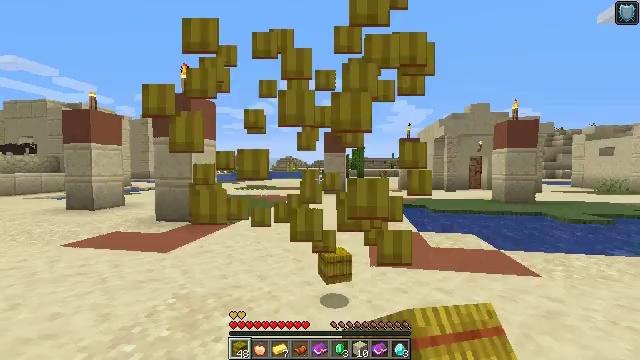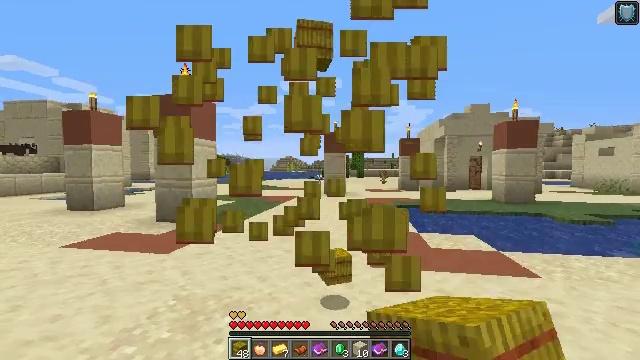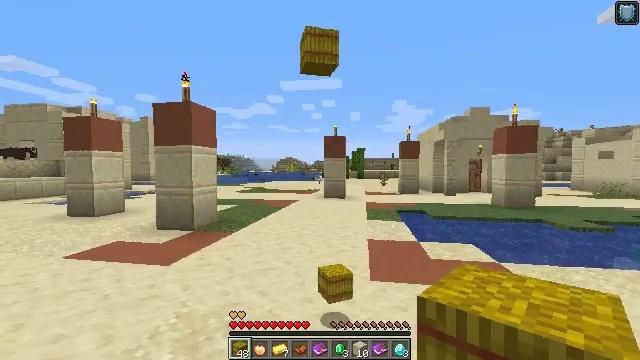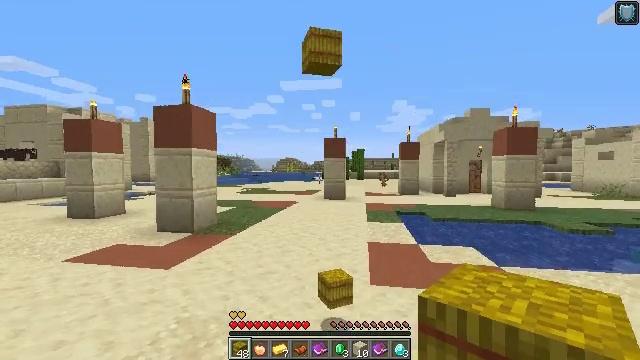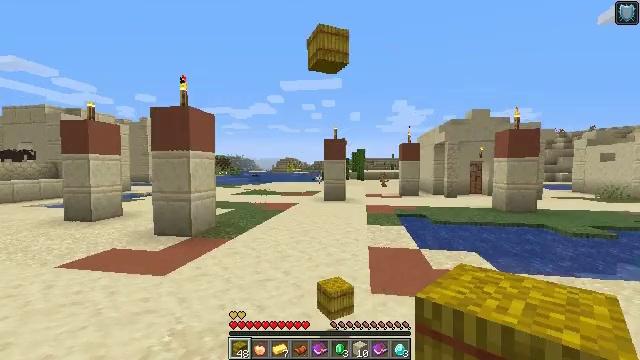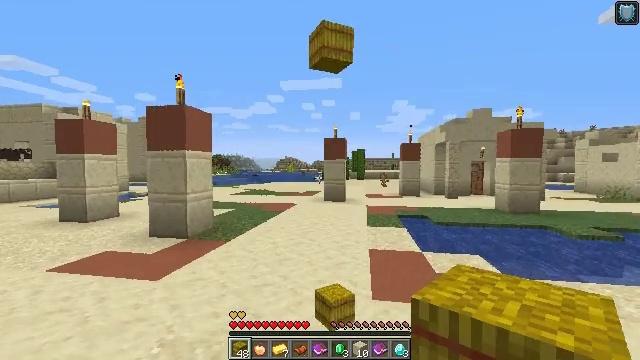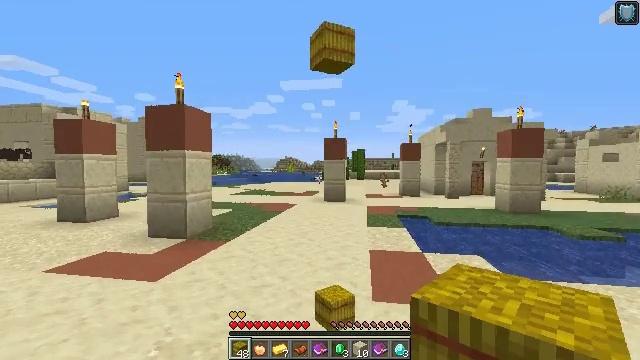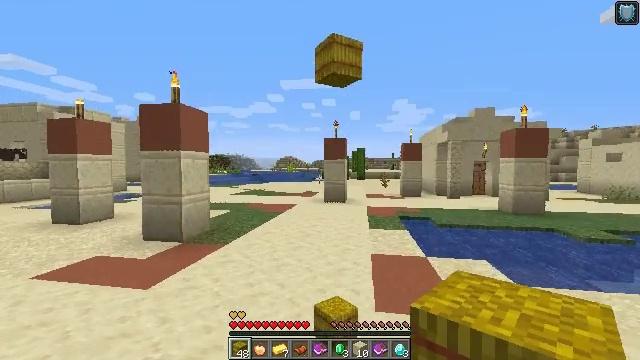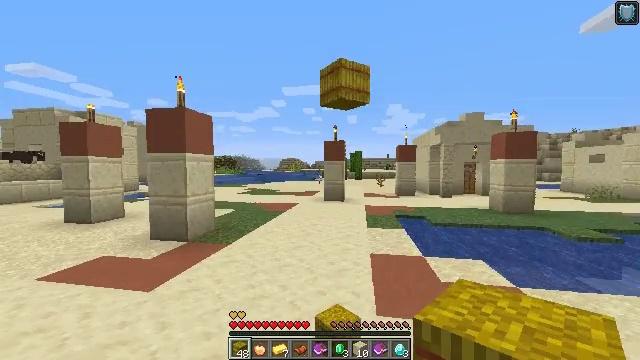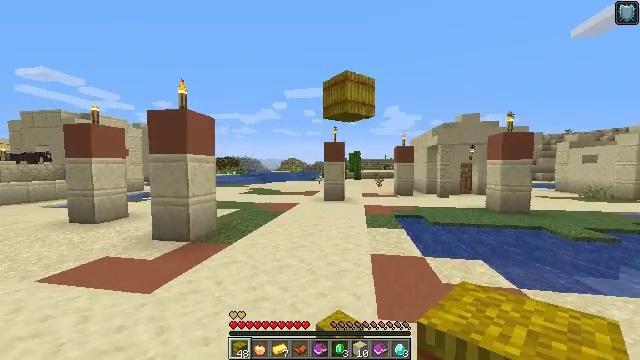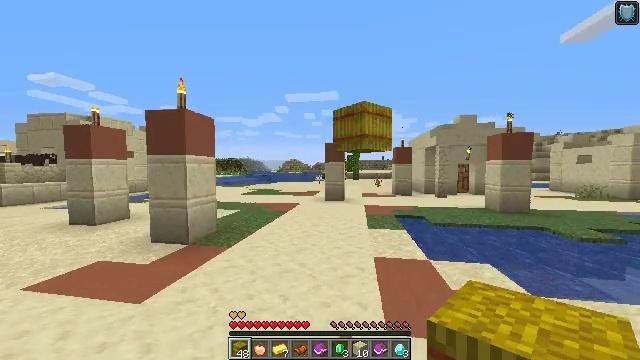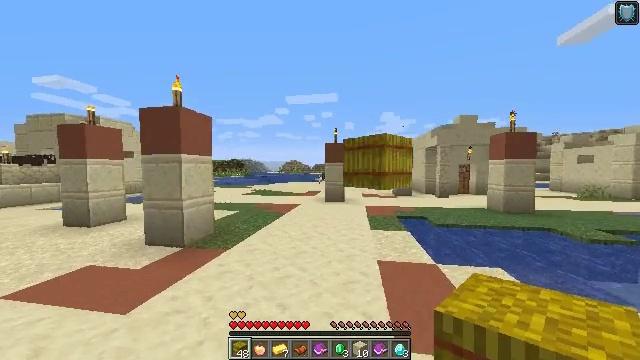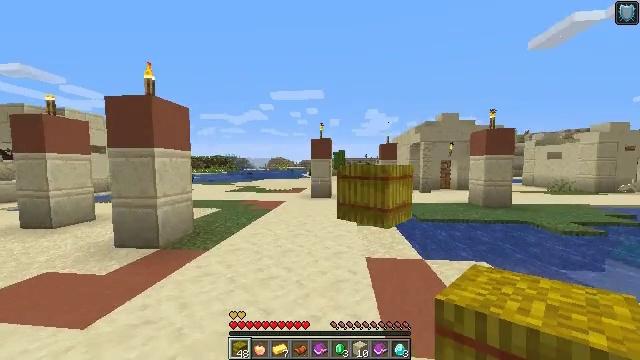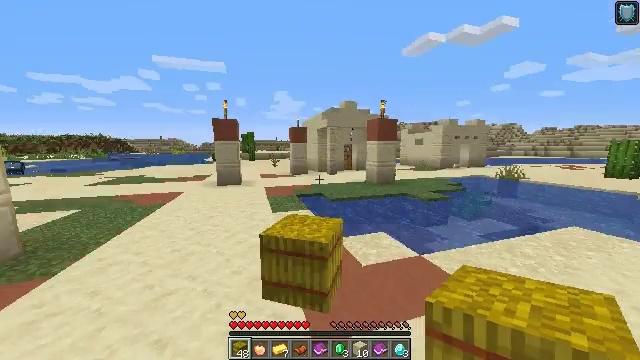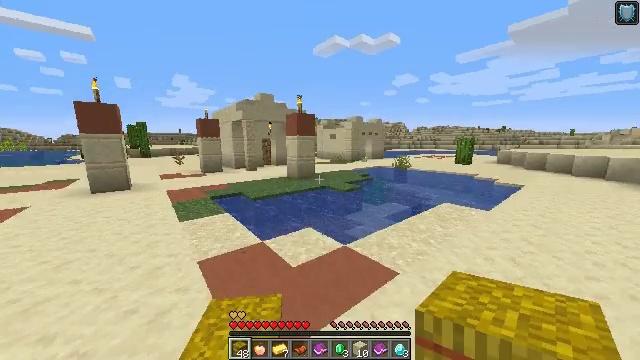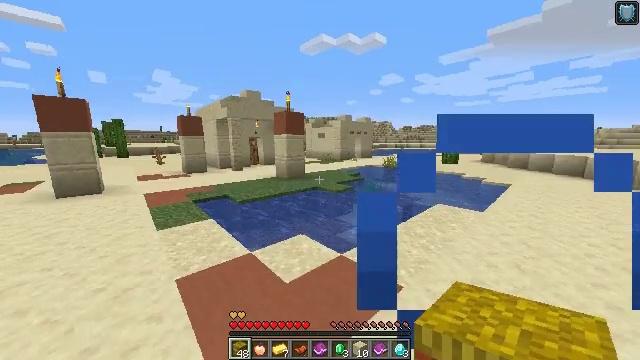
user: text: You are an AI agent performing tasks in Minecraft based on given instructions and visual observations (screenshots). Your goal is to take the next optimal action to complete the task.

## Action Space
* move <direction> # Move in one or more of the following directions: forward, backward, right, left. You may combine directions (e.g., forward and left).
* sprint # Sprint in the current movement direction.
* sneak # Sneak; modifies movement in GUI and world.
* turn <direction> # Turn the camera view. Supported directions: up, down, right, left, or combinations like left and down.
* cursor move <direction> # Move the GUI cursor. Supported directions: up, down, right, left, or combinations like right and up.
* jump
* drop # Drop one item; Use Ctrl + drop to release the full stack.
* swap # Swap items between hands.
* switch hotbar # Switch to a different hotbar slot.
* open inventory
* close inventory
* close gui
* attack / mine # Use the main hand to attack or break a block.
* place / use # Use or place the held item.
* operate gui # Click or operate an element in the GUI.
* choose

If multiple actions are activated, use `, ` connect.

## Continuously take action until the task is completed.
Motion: motion action
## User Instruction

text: Mine the green bed.
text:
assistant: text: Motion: attack / mine
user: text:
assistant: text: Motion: attack / mine
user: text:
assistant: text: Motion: attack / mine
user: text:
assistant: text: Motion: move forward
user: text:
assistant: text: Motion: move forward
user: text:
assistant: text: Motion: no_op
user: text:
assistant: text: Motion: move forward
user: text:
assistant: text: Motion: move forward
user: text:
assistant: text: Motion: move forward
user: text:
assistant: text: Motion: move forward
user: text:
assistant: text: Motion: move forward
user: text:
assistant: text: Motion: move forward, turn right and down
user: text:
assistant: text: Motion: move forward, turn right and down
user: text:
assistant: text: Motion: move forward, turn right and down
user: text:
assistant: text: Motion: move forward and move left, turn right
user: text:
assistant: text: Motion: move forward and move left
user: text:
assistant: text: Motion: move forward and move left
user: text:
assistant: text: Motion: move forward and move left
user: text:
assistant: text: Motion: move forward and move left
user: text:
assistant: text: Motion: move forward and move left
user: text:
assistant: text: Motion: move forward and move left, jump
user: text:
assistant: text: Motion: move forward and move left, jump
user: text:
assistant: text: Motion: move forward and move left, turn left, jump
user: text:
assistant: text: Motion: move forward and move left, turn left and down, jump
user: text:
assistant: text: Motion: move forward and move left, jump
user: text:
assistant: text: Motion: move forward and move left, turn right and down, jump
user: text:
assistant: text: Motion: move forward and move left, turn right, jump
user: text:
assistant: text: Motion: move forward, jump
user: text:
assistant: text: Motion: move forward, jump
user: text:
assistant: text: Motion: move forward, jump